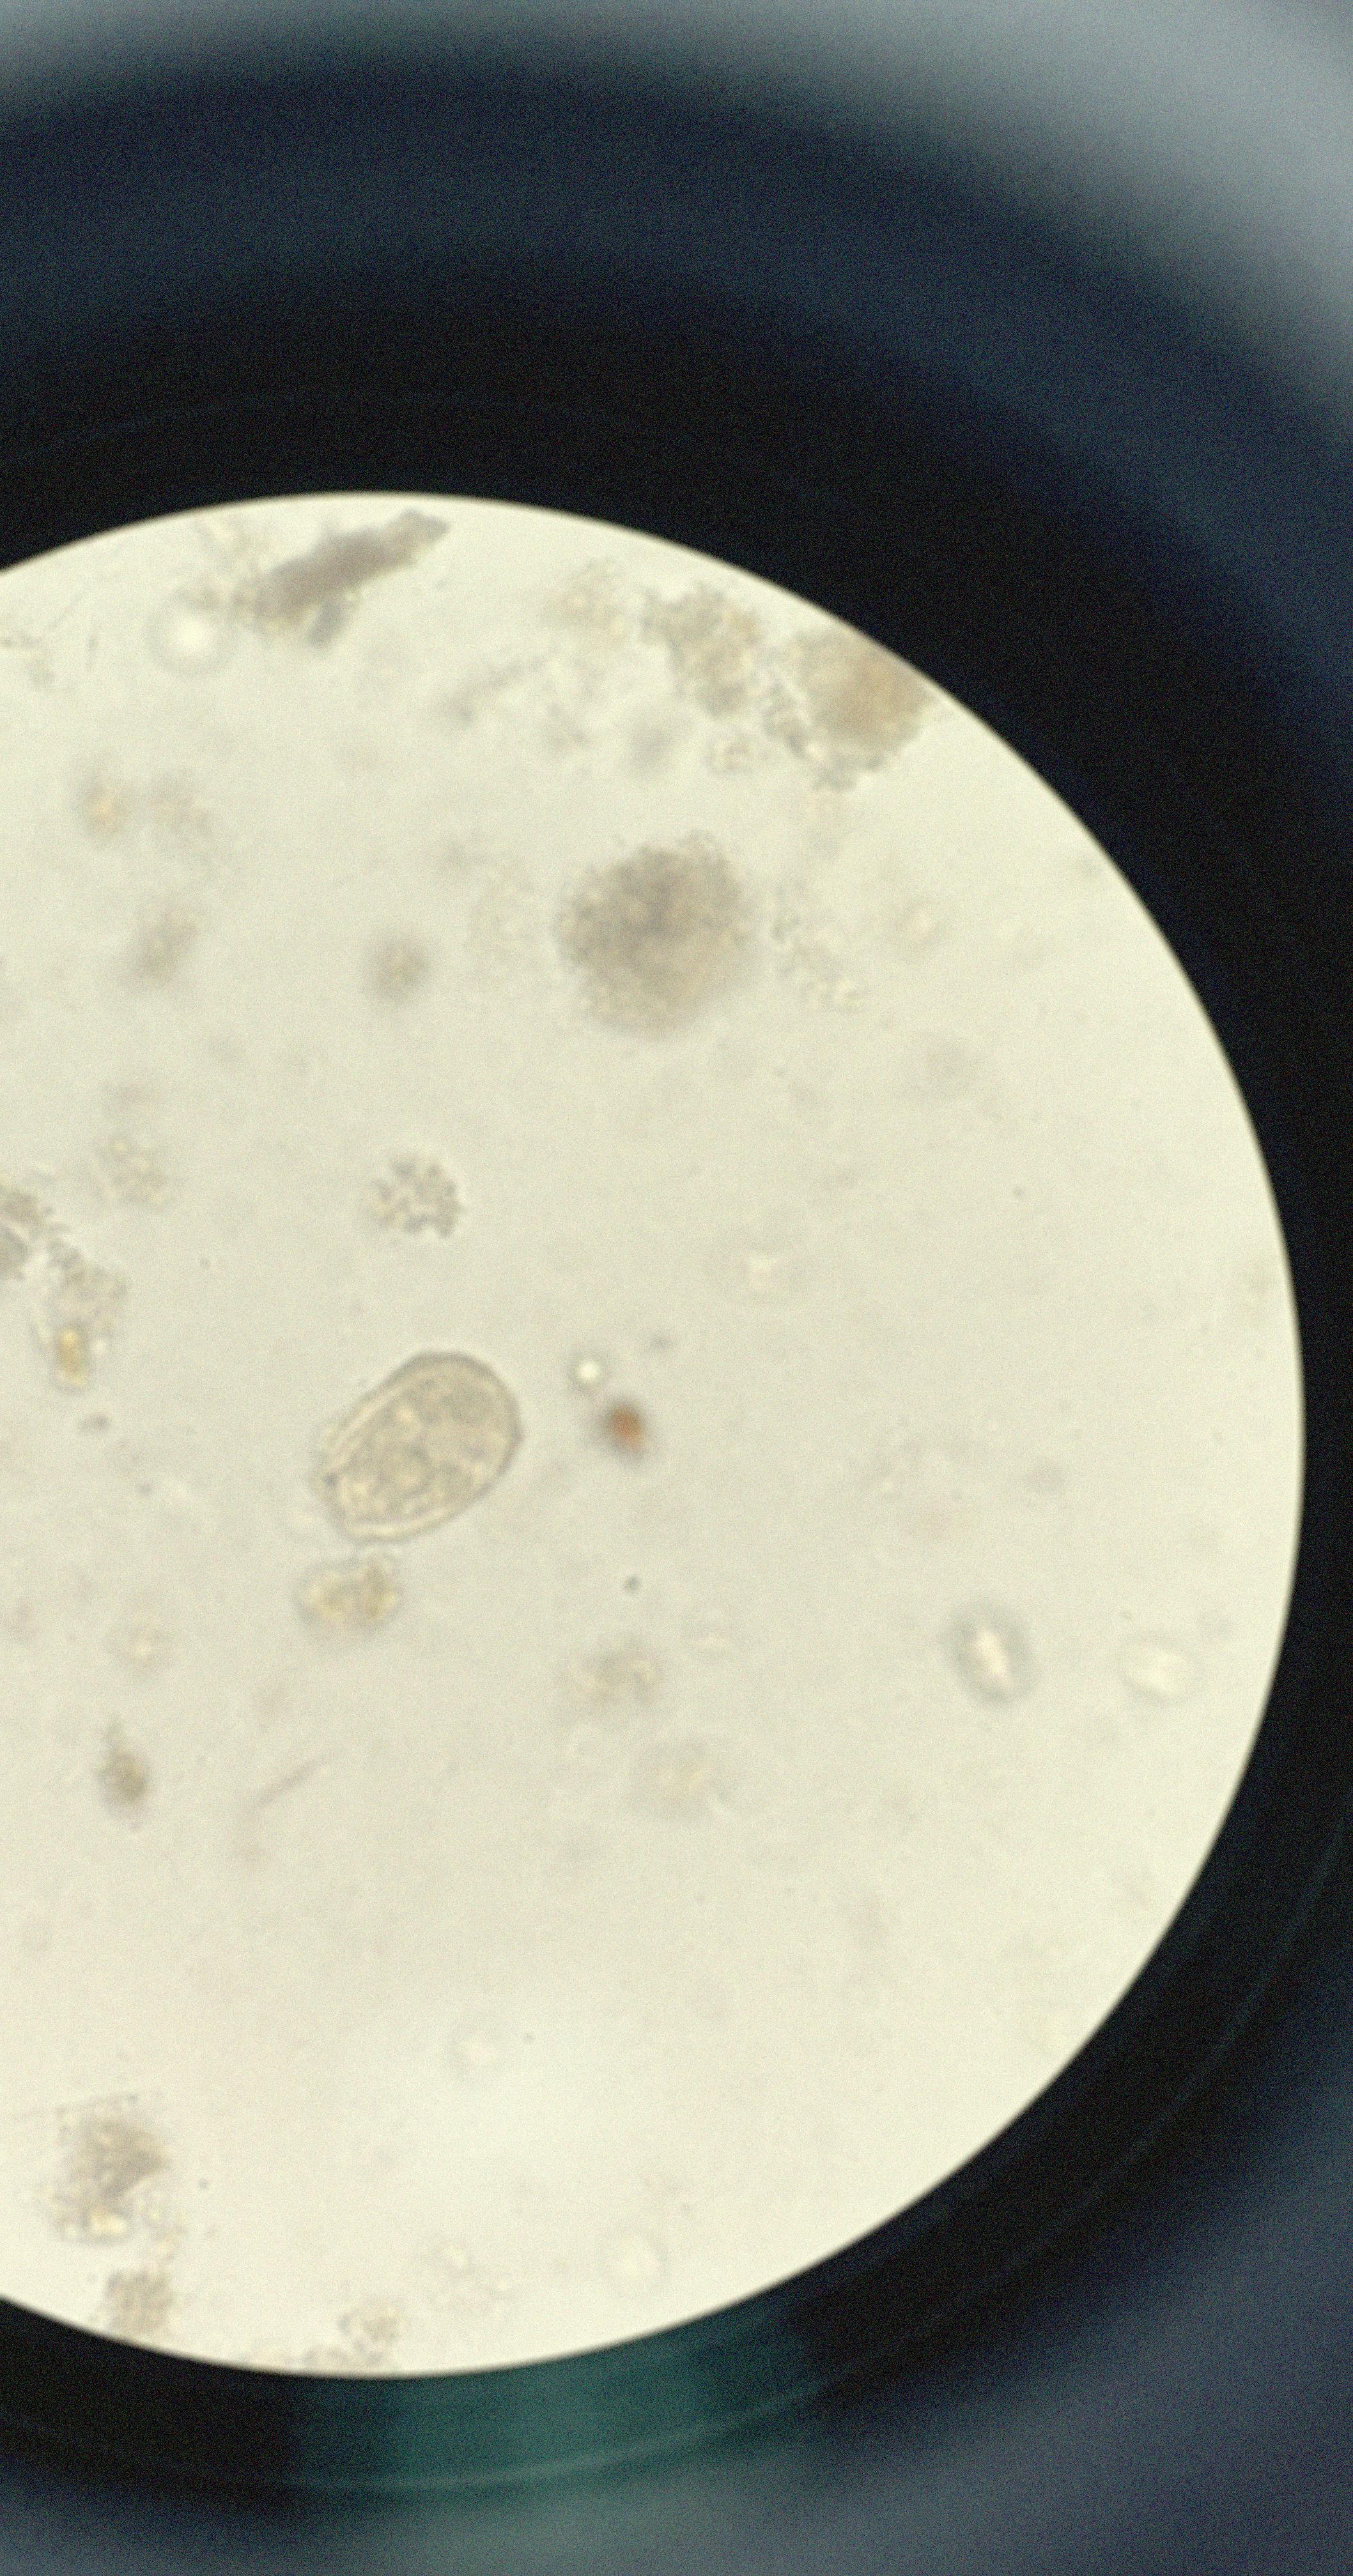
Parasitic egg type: Ascaris lumbricoides